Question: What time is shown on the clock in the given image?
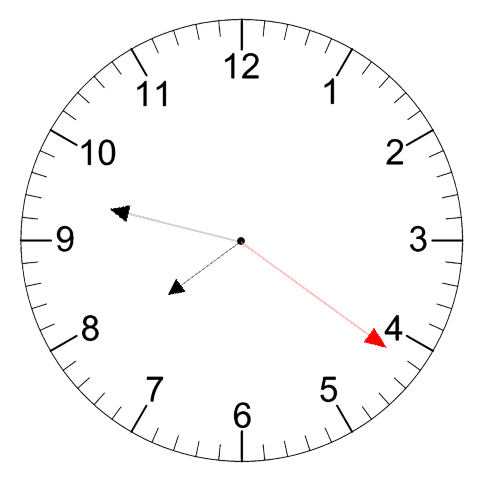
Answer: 07:47:21